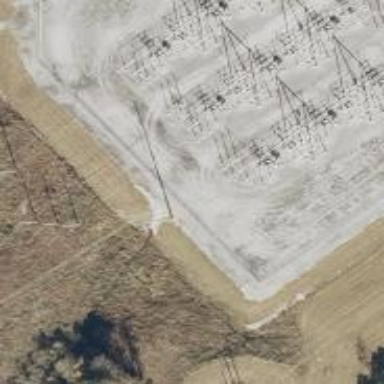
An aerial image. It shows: Power tower.